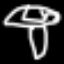
Label: mushroom